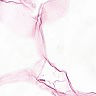
Metastatic tissue present: no